Question: In OpenGL 2.1, we could create a post-processing effect by rendering to a FBO using a fullscreen quad. OpenGL 3.1 removes 'GL_QUADS', so we have to emulate this using two triangles instead.
Unfortunately, I am getting a strange issue when trying to apply this technique: a diagonal line appears in the hypotenuse of the two triangles!
### This screenshot demonstrates the issue:

I did not have a diagonal line in OpenGL 2.1 using 'GL_QUADS' - it appeared in OpenGL 3.x core when I switched to 'GL_TRIANGLES'. Unfortunately, most tutorials online suggest using two triangles and none of them show this issue.
'''
// Fragment shader
#version 140
precision highp float;
uniform sampler2D ColorTexture;
uniform vec2 SampleDistance;
in vec4 TextureCoordinates0;
out vec4 FragData;
#define NORM (1.0 / (1.0 + 2.0 * (0.95894917 + 0.989575414)))
//const float w0 = 0.845633832 * NORM;
//const float w1 = 0.909997233 * NORM;
const float w2 = 0.95894917 * NORM;
const float w3 = 0.989575414 * NORM;
const float w4 = 1 * NORM;
const float w5 = 0.989575414 * NORM;
const float w6 = 0.95894917 * NORM;
//const float w7 = 0.909997233 * NORM;
//const float w8 = 0.845633832 * NORM;
void main(void)
{
FragData =
texture(ColorTexture, TextureCoordinates0.st - 2.0 * SampleDistance) * w2 +
texture(ColorTexture, TextureCoordinates0.st - SampleDistance) * w3+
texture(ColorTexture, TextureCoordinates0.st) * w4 +
texture(ColorTexture, TextureCoordinates0.st + SampleDistance) * w5 +
texture(ColorTexture, TextureCoordinates0.st + 2.0 * SampleDistance) * w6
;
}
// Vertex shader
#version 140
precision highp float;
uniform mat4 ModelviewProjection; // loaded with orthographic projection (-1,-1):(1,1)
uniform mat4 TextureMatrix; // loaded with identity matrix
in vec3 Position;
in vec2 TexCoord;
out vec4 TextureCoordinates0;
void main(void)
{
gl_Position = ModelviewProjection * vec4(Position, 1.0);
TextureCoordinates0 = (TextureMatrix * vec4(TexCoord, 0.0, 0.0));
}
'''
What am I doing wrong? Is there a suggested way to perform a fullscreen post-processing effect in OpenGL 3.x/4.x core?
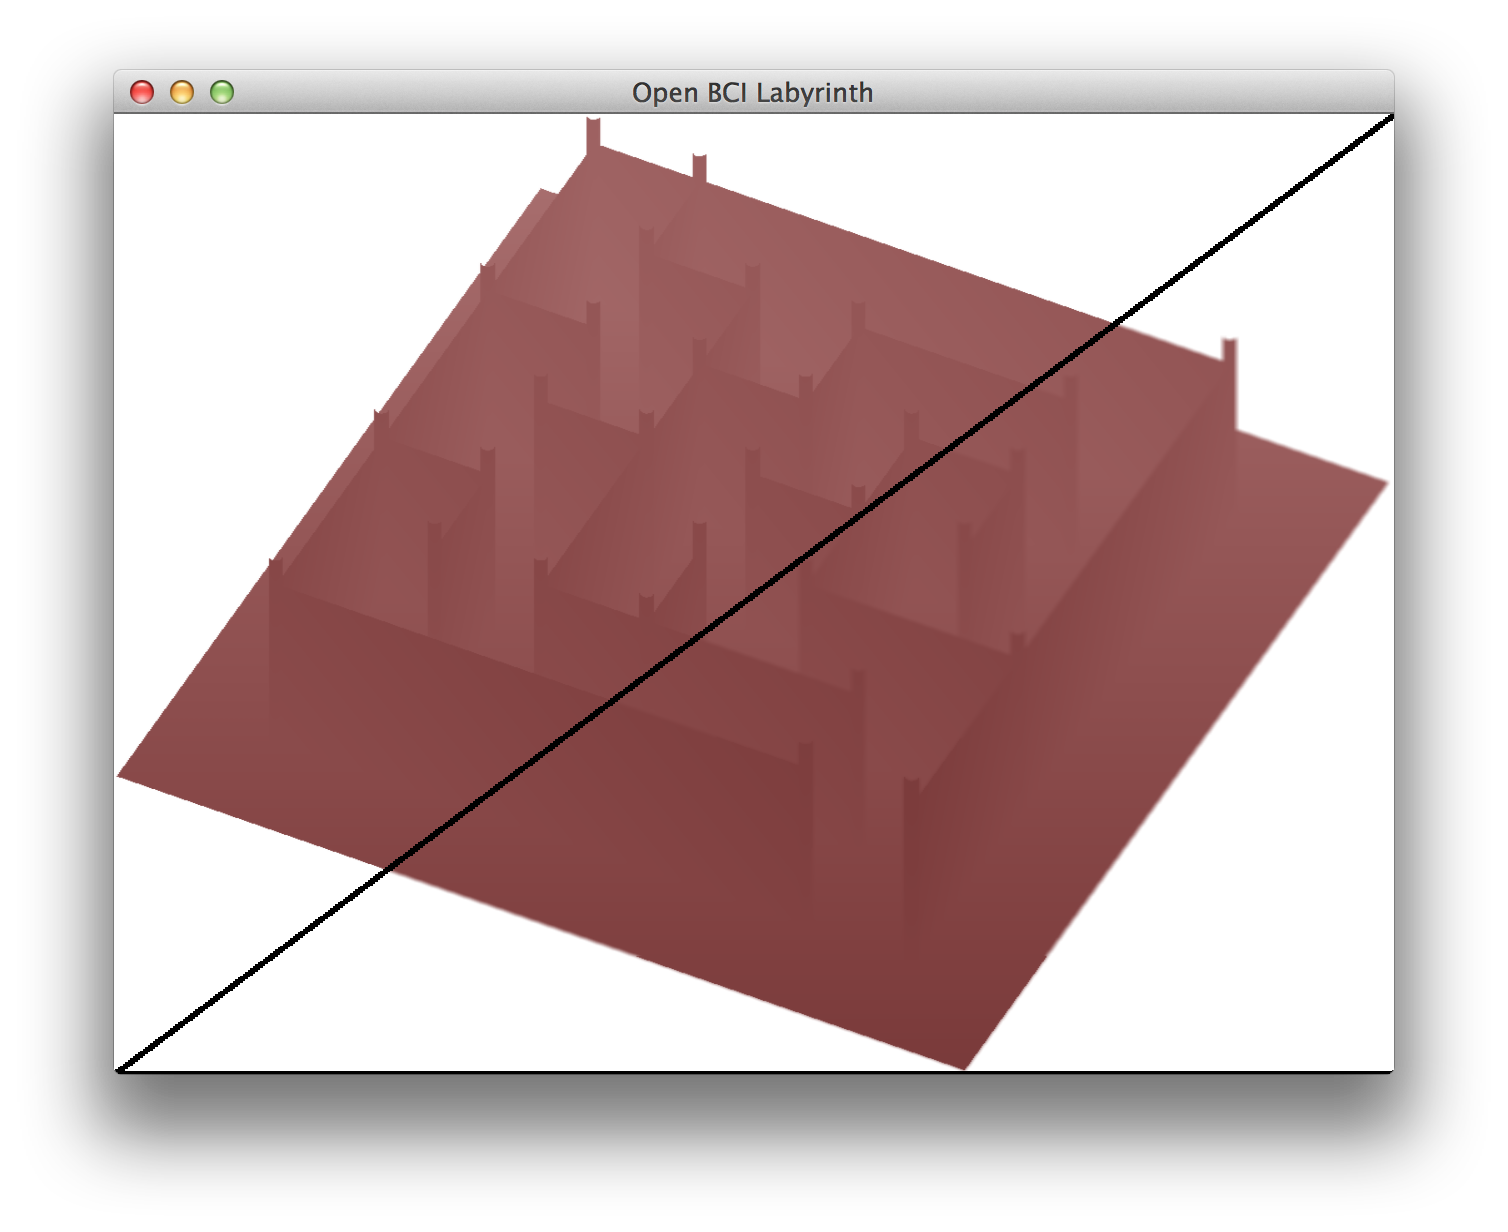
Answer: You absolutely have to swap 2 of the vertex indices to draw a strip instead of a quad or you wind up with a smaller triangle cut out of part of the quad.
### ASCII art showing difference between primitives generated in 0,1,2,3 order:
'''
GL_QUADS GL_TRIANGLE_STRIP GL_TRIANGLE_FAN
0-3 0 3 0-3
| | |X| |\|
1-2 1-2 1-2
0-2
|/|
1-3
'''
As for why this may produce better results than two triangles using 6 different vertices, floating-point variance may be to blame. Indexed rendering in general will usually solve this, but using a primitive type like 'GL_TRIANGLE_STRIP' requires 2 fewer indices to draw a quad as two triangles.